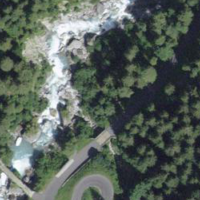
EUNIS habitat code: 43
Species observed at this site:
Rubus saxatilis